Question: I'm using some simple vb code to log a users login to my program. The idea is that the Server uses default values to automatically fill in the time / date columns with the correct time/date. I know I can retrieve both of these from the client computer, but this is reliant on their device being set to the right time and time zone. I can't seem to get the server to use the default value when I use the below code. Both my columns seem to resort to 00:00:00 (for the time one) and 1900:01:01 (for the date column). But when I use Microsoft SQL Server Management Studio to in put fake data it correct defaults to the current time and date.
'''
con.open()
cmd = New SqlCommand("INSERT INTO Account_Login_Log VALUES (@memberID, @accountID, @logintime, @logindate)", con)
cmd.Parameters.AddWithValue("@memberID", "32")
cmd.Parameters.AddWithValue("@accountID", "91")
cmd.Parameters.AddWithValue("@logintime", "")
cmd.Parameters.AddWithValue("@logindate", "")
cmd.ExecuteNonQuery()
con.close()
'''
My question is, why isn't my code automatically defaulting at the server end to the correct time and date?
Omitting the columns from my insert statement, using the dbNULL.value and also simply specifying "" as I have shown in my code above. But all resort to the beginning of time.
- I have included my complete table definitions below.
'''
USE [Atlas]
GO
/****** Object: Table [dbo].[Account_Login_Log] Script Date: 26/01/2015 8:34:21 PM ******/
SET ANSI_NULLS ON
GO
SET QUOTED_IDENTIFIER ON
GO
CREATE TABLE [dbo].[Account_Login_Log](
[lLogID] [int] IDENTITY(10,1) NOT NULL,
[lMember_ID] [int] NOT NULL,
[lAccount_ID] [int] NOT NULL,
<URL>,
[lLogin_Date] [date] NOT NULL CONSTRAINT [DF_Account_Login_Log_lLogin_Date] DEFAULT (getdate()),
CONSTRAINT [PK_Account_Login_Log] PRIMARY KEY CLUSTERED
(
[lLogID] ASC
)WITH (PAD_INDEX = OFF, STATISTICS_NORECOMPUTE = OFF, IGNORE_DUP_KEY = OFF, ALLOW_ROW_LOCKS = ON, ALLOW_PAGE_LOCKS = ON) ON [PRIMARY]
) ON [PRIMARY]
GO
ALTER TABLE [dbo].[Account_Login_Log] WITH CHECK ADD CONSTRAINT [FK_Account_Login_Log_Account1] FOREIGN KEY([lAccount_ID])
REFERENCES [dbo].[Account] ([aAccount_ID])
GO
ALTER TABLE [dbo].[Account_Login_Log] CHECK CONSTRAINT [FK_Account_Login_Log_Account1]
GO
ALTER TABLE [dbo].[Account_Login_Log] WITH CHECK ADD CONSTRAINT [FK_Account_Login_Log_Member_Details] FOREIGN KEY([lMember_ID])
REFERENCES [dbo].[Member_Details] ([mMember_ID])
ON UPDATE CASCADE
ON DELETE CASCADE
GO
ALTER TABLE [dbo].[Account_Login_Log] CHECK CONSTRAINT [FK_Account_Login_Log_Member_Details]
GO
'''
- I've included the proof that my column does have the default value as 'getdate()', and the lLogin_Time is '(CONVERT(<URL>'

My code does not take any values from the user, all of this is calculated based off of program & database values, so I am not worried about an injection attack.
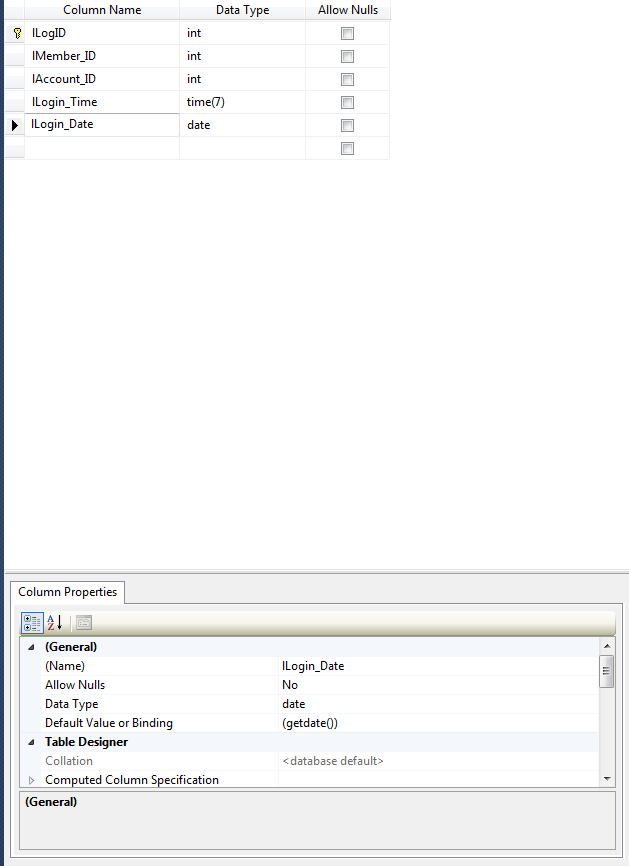
Answer: I ended up dropping the table and recreating it with the 'datetime' in the one column. I'm still not exactly sure why the server was defaulting to the start of the calendar, the only thing that seems logical is that VB was sending some sort of data to the columns and it was defaulting to the start instead of the current 'datetime'. I've included my table and it's code just incase anyone stumbles across the same issue in the future, though I doubt anyone will.
'''
con.open()
cmd = New SqlCommand("INSERT INTO Account_Login_Logger (lAccount_ID) VALUES (@accountid)", con)
cmd.Parameters.AddWithValue("@accountid", 91)
cmd.ExecuteNonQuery()
con.close()
'''
'''
USE [Atlas]
GO
/****** Object: Table [dbo].[Account_Login_Logger] Script Date: 27/01/2015 3:37:20 PM ******/
SET ANSI_NULLS ON
GO
SET QUOTED_IDENTIFIER ON
GO
CREATE TABLE [dbo].[Account_Login_Logger](
[lLogin_ID] [int] IDENTITY(10,1) NOT NULL,
[lAccount_ID] [int] NOT NULL,
[lDate_Time_Stamp] [datetime] NOT NULL CONSTRAINT [DF_Account_Login_Logger_lDate_Time_Stamp] DEFAULT (getdate()),
CONSTRAINT [PK__Account___0B8A2E93BF56F461] PRIMARY KEY CLUSTERED
(
[lLogin_ID] ASC
)WITH (PAD_INDEX = OFF, STATISTICS_NORECOMPUTE = OFF, IGNORE_DUP_KEY = OFF, ALLOW_ROW_LOCKS = ON, ALLOW_PAGE_LOCKS = ON) ON [PRIMARY]
) ON [PRIMARY]
GO
'''
My problem was when I did this. Thank you for your help everyone.